Question: I'm developing simple winapi application for drawing objects (something like Paint).
But I have a problem that when user paint objects several minutes (3-6 as usual) window
freeze and not respond even when I click on menu tabs
Maybe somebody have same problem or can provide any solution?
'''
#include "stdafx.h"
#include "resource.h"
#include "string.h"
#include "stdio.h"
#define MAX_LOADSTRING 100
/* Global Variables **********************************************************/
HINSTANCE hInst;
TCHAR szTitle[MAX_LOADSTRING];
TCHAR szWindowClass[MAX_LOADSTRING];
int X1 = 0;
int Y1 = 0;
int X2 = 0;
int Y2 = 0;
bool isPenDrawing = false;
int lastX = 0;
int lastY = 0;
int startRectX = 0; // for ellipse and rectangle
int startRectY = 0;
int currentShapeId = 0;
HDC hdc;
HDC memDC;
HDC memDC2;
HBITMAP memBM;
HBITMAP memBM2;
RECT lprect;
HBRUSH Brush;
HGDIOBJ hOldBush;
HPEN Pen;
/* Forward Declarations ******************************************************/
ATOM MyRegisterClass(HINSTANCE hInstance);
BOOL InitInstance(HINSTANCE, int);
LRESULT CALLBACK WndProc(HWND, UINT, WPARAM, LPARAM);
LRESULT CALLBACK About(HWND, UINT, WPARAM, LPARAM);
int APIENTRY WinMain(HINSTANCE hInstance, /// MyRegisterClass FUNCTION ALANLOG
HINSTANCE hPrevInstance,
LPSTR lpCmdLine,
int nCmdShow)
{
MSG msg;
HACCEL hAccelTable;
//C: Initialize the global strings.
LoadString(hInstance, IDS_APP_TITLE, szTitle, MAX_LOADSTRING);
LoadString(hInstance, IDC_PAINT_BEGINNER, szWindowClass, MAX_LOADSTRING);
//C: Register the class for the main window of this application.
WNDCLASSEX wcex;
wcex.cbSize = sizeof(WNDCLASSEX);
wcex.style = CS_HREDRAW | CS_VREDRAW;
wcex.lpfnWndProc = (WNDPROC)WndProc;
wcex.cbClsExtra = 0;
wcex.cbWndExtra = 0;
wcex.hInstance = hInstance;
wcex.hIcon = LoadIcon(hInstance, (LPCTSTR)IDI_PAINT_BEGINNER);
wcex.hCursor = LoadCursor(NULL, IDC_ARROW);
wcex.hbrBackground = (HBRUSH)(COLOR_WINDOW+1);
wcex.lpszMenuName = (LPCSTR)IDC_PAINT_BEGINNER;
wcex.lpszClassName = szWindowClass;
wcex.hIconSm = LoadIcon(wcex.hInstance, (LPCTSTR)IDI_SMALL);
RegisterClassEx(&wcex);
//C: Perform application initialization.
if (!InitInstance (hInstance, nCmdShow))
{
return FALSE;
}
hAccelTable = LoadAccelerators(hInstance, (LPCTSTR)IDC_PAINT_BEGINNER);
//C: Main message pump.
while (GetMessage(&msg, NULL, 0, 0))
{
if (!TranslateAccelerator(msg.hwnd, hAccelTable, &msg))
{
TranslateMessage(&msg);
DispatchMessage(&msg);
}
}
return msg.wParam;
}
BOOL InitInstance(HINSTANCE hInstance, int nCmdShow)
{
HWND hWnd;
//C: Store the instance handle in the global varaible.
hInst = hInstance;
//C: Create the mainwindow.
hWnd = CreateWindow(szWindowClass, szTitle, WS_OVERLAPPEDWINDOW,
CW_USEDEFAULT, 0, CW_USEDEFAULT, 0, NULL, NULL, hInstance, NULL);
if (!hWnd)
{
//C: The main window creation failed.
return FALSE;
}
//C: Display the main window.
ShowWindow(hWnd, nCmdShow);
//C: Force the main window to repaint itself.
UpdateWindow(hWnd);
return TRUE;
}
LRESULT OnCommand (HWND hWnd, int iID, int iEvent, HWND hWndControl, bool &isHandled);
LRESULT OnLButtonDown (HWND hWnd, UINT nCtrl, UINT x, UINT y);
LRESULT OnMouseMove (HWND hWnd, UINT nCtrl, UINT x, UINT y);
LRESULT HandleMouseMove(HWND hWnd, UINT nCtrl, int x, int y);
LRESULT GetCurrentShapeId(HWND hWnd);
LRESULT OnLButtonUp (HWND hWnd, UINT nCtrl, UINT x, UINT y);
LRESULT OnPaint (HWND hWnd);
LRESULT CALLBACK WndProc(HWND hWnd, UINT message, WPARAM wParam, LPARAM lParam) // handler of all windows commands
{
Brush = CreateSolidBrush(RGB(255, 255, 255));
PAINTSTRUCT ps;
switch (message)
{
case WM_CREATE:
{
hdc = GetDC(hWnd); // retrieves a handle to a device context (DC) for the client area
memDC = CreateCompatibleDC(hdc);
memDC2 = CreateCompatibleDC(hdc);
GetClientRect(hWnd, &lprect);
memBM = CreateCompatibleBitmap(hdc, lprect.right, lprect.bottom);
memBM2 = CreateCompatibleBitmap(hdc, lprect.right, lprect.bottom);
SelectObject(memDC, memBM);
SelectObject(memDC2, memBM2);
FillRect(memDC, &lprect, Brush);
FillRect(memDC2, &lprect, Brush);
//C: Set the initial drawing mode.
HMENU hMenu = ::GetMenu(hWnd);
HMENU hMenuShapes = ::GetSubMenu(hMenu, 1);
// ::CheckMenuRadioItem(hMenuShapes, ID_SHAPE_RECTANGLE, ID_SHAPE_CIRCLE, ID_SHAPE_RECTANGLE, MF_BYCOMMAND);
}
case WM_COMMAND:
{
int wmId = LOWORD(wParam);
int wmEvent = HIWORD(wParam);
bool isHandled = true;
LRESULT lResult = OnCommand(hWnd, wmId, wmEvent, (HWND)lParam, isHandled);
if (!isHandled)
{
lResult = DefWindowProc(hWnd, message, wParam, lParam);
}
return lResult;
}
break;
case WM_CHAR:
{
}
break;
case WM_LBUTTONDOWN:
{
return 0;
}
break;
case WM_MOUSEMOVE:
{
int x = LOWORD(lParam); // get mouse position onclick
int y = HIWORD(lParam);
return HandleMouseMove(hWnd, (UINT)wParam, x, y);
}
break;
case WM_LBUTTONUP:
{
return 0;
}
break;
case WM_PAINT:
{
hdc = BeginPaint(hWnd, &ps);
BitBlt(hdc, 0, 0, lprect.right, lprect.bottom, memDC2, 0, 0, SRCCOPY);
EndPaint(hWnd, &ps);
}
break;
case WM_DESTROY:
{
//C: Send a shutdown message to the message pump.
PostQuitMessage(0);
return 0;
}
break;
case WM_RBUTTONDOWN:
{
int x = LOWORD(lParam); // get mouse position onclick
int y = HIWORD(lParam);
currentShapeId = ::GetCurrentShapeId(hWnd);
if (!isPenDrawing)
{
isPenDrawing = true;
lastX = x;
lastY = y;
startRectX = x;
startRectY = y;
}
/*
char* str1 = new char[50];
char* tmpBuffer = new char[20];
itoa(x, tmpBuffer, 10);
strcpy(str1, "Right button DOWN
X = ");
strcat(str1, tmpBuffer);
strcat(str1, "
Y = ");
itoa(y, tmpBuffer, 10);
strcat(str1, tmpBuffer);
MessageBox(NULL, (LPCSTR)str1, (LPCSTR)"Message Title", MB_OKCANCEL);
*/
return 0;
}
break;
case WM_RBUTTONUP:
{
int x = LOWORD(lParam); // get mouse position onclick
int y = HIWORD(lParam);
if (isPenDrawing)
{
BitBlt(memDC, 0, 0, lprect.right, lprect.bottom, memDC2, 0, 0, SRCCOPY);
isPenDrawing = false;
ClipCursor(NULL); // free cursor
ReleaseCapture();
InvalidateRect(hWnd, &lprect, false);
}
return 0;
}
break;
}
//C: Exit.
return DefWindowProc(hWnd, message, wParam, lParam);
}
LRESULT HandleMouseMove(HWND hWnd, UINT nCtrl, int x, int y)
{
if (isPenDrawing)
{
Brush = (HBRUSH)GetStockObject(HOLLOW_BRUSH);
hOldBush = SelectObject(memDC2, Brush);
switch (currentShapeId)
{
case 0:
{
BitBlt(memDC2, 0, 0, lprect.right, lprect.bottom, memDC, 0, 0, SRCCOPY);
Rectangle(memDC2, startRectX, startRectY, x, y);
InvalidateRect(hWnd, &lprect, false);
lastX = x;
lastY = y;
}
break;
case 1:
{
BitBlt(memDC2, 0, 0, lprect.right, lprect.bottom, memDC, 0, 0, SRCCOPY);
Ellipse(memDC2, startRectX, startRectY, x, y);
InvalidateRect(hWnd, &lprect, false);
lastX = x;
lastY = y;
}
break;
case 2:
{
MoveToEx(memDC2, lastX, lastY, (LPPOINT)NULL);
LineTo(memDC2, x, y);
BitBlt(memDC, 0, 0, lprect.right, lprect.bottom, memDC2, 0, 0, SRCCOPY);
InvalidateRect(hWnd, &lprect, false);
lastX = x;
lastY = y;
break;
}
break;
case 3:
{
BitBlt(memDC2, 0, 0, lprect.right, lprect.bottom, memDC, 0, 0, SRCCOPY);
MoveToEx(memDC2, startRectX, startRectY, (LPPOINT)NULL);
LineTo(memDC2, x, y);
InvalidateRect(hWnd, &lprect, false);
lastX = x;
lastY = y;
}
break;
}
//::ReleaseDC(hWnd, hdc);
}
return 0;
}
LRESULT GetCurrentShapeId(HWND hWnd)
{
HMENU hMenu = ::GetMenu(hWnd);
HMENU hShapeMenu = ::GetSubMenu(hMenu, 1);
if (::GetMenuState(hShapeMenu, ID_SHAPE_RECTANGLE, MF_BYCOMMAND) & MF_CHECKED)
{
return 0;
}
else if (::GetMenuState(hShapeMenu, ID_SHAPE_ELLIPSE, MF_BYCOMMAND) & MF_CHECKED)
{
return 1;
}
else if (::GetMenuState(hShapeMenu, ID_SHAPE_PEN, MF_BYCOMMAND) & MF_CHECKED)
{
return 2;
}
else if (::GetMenuState(hShapeMenu, ID_SHAPE_LINE, MF_BYCOMMAND) & MF_CHECKED)
{
return 3;
}
}
LRESULT OnCommand (HWND hWnd, int iID, int iEvent, HWND hWndControl, bool &isHandled)
{
//C: Parse the menu selections.
switch (iID)
{
case ID_SHAPE_LINE:
case ID_SHAPE_PEN:
case ID_SHAPE_RECTANGLE:
case ID_SHAPE_ELLIPSE:
{
//C: Set the drawing mode.
HMENU hMenu = ::GetMenu(hWnd);
HMENU hMenuShapes = ::GetSubMenu(hMenu, 1);
::CheckMenuRadioItem(hMenuShapes, ID_SHAPE_RECTANGLE, ID_SHAPE_PEN, iID, MF_BYCOMMAND);
}
break;
case IDM_EXIT:
{
//C: Destroy the window in order to exit the program.
DestroyWindow(hWnd);
}
break;
default:
{
//C: Flag this message as unhandled.
isHandled = false;
}
}
return 0;
}
LRESULT OnPaint (HWND hWnd)
{
PAINTSTRUCT ps;
HDC hdc;
hdc = ::BeginPaint(hWnd, &ps);
::EndPaint(hWnd, &ps);
return 0;
}
'''
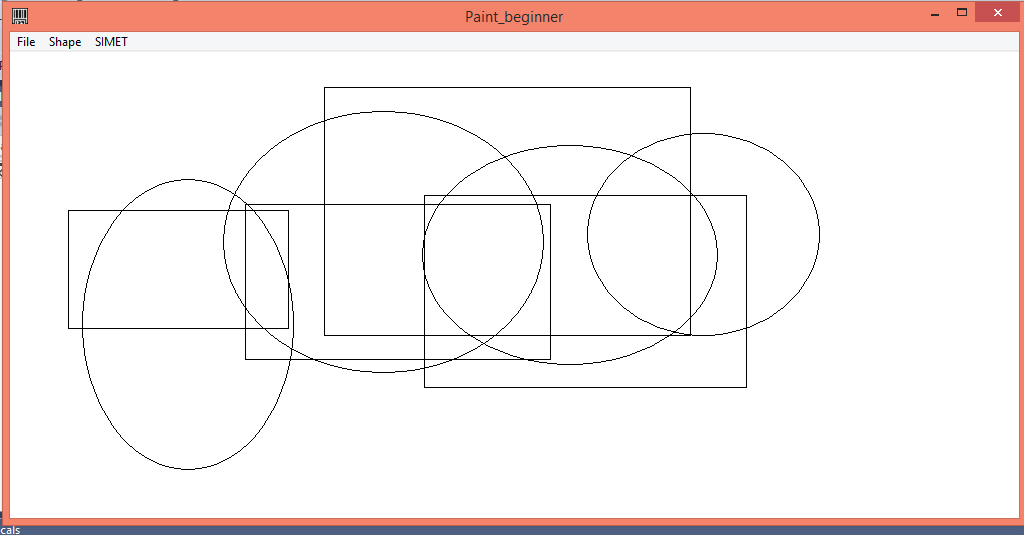
Answer: Every single time your window procedure is called you create a brush. Which you then do not destroy. Eventually your exhaust the system resources and that's when your app stops working.
Only create a brush in the handling code for the specific messages that need it. Make sure you destroy the brush when you have finished with it. If you can create the brush once at start up and re-use it for the life of the application, do so.